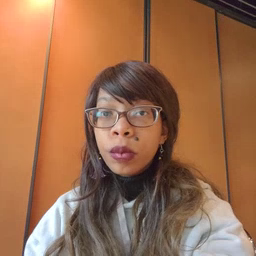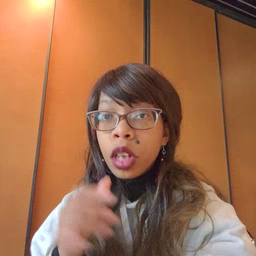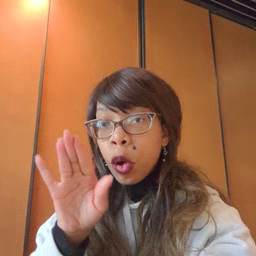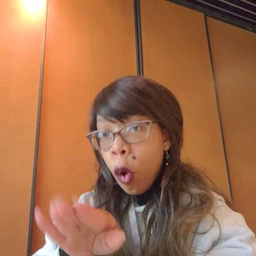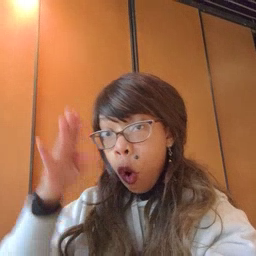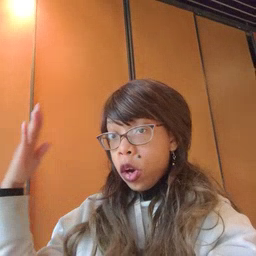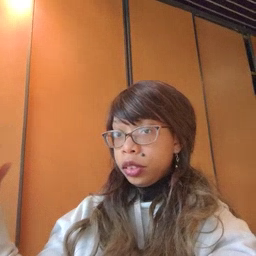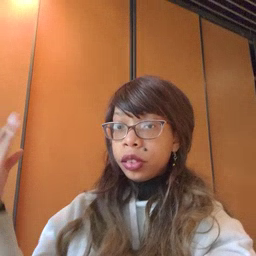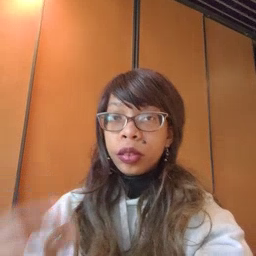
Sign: open